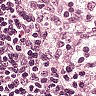
Metastatic tissue present: no